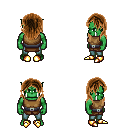
a pixel art fantasy rpg character, male body template, orc, green skin, leather chest armor, teal pants, brown long hairstyle, gold boots, four views (front, back, left, right), 2x2 character sprite sheet, small pixel art, hard edges, no anti-aliasing